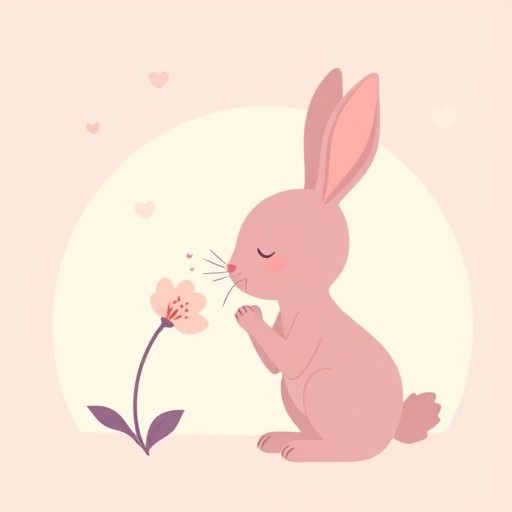
Category: Spring